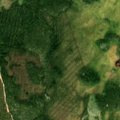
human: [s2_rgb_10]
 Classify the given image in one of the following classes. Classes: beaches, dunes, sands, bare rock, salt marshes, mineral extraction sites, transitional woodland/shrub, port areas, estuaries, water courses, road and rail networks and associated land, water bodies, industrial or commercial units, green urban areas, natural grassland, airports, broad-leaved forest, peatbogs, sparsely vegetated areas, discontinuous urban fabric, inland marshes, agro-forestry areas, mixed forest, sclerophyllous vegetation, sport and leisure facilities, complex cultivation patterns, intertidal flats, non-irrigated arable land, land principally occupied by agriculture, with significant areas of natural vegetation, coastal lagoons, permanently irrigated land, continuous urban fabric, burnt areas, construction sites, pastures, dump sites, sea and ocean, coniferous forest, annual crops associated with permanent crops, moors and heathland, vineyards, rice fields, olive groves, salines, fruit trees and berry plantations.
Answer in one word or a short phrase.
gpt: coniferous forest, transitional woodland/shrub, peatbogs